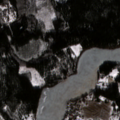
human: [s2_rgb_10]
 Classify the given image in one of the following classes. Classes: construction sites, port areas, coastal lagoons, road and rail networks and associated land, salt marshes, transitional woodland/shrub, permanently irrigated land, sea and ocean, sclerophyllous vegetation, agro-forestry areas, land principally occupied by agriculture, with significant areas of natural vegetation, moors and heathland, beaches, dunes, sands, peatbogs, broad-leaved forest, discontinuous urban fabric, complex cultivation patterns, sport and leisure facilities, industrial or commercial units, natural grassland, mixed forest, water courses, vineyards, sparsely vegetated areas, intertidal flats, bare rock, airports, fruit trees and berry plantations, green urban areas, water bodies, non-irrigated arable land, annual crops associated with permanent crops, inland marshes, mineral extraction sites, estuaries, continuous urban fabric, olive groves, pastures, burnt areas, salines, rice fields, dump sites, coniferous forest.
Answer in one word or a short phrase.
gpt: complex cultivation patterns, coniferous forest, mixed forest, water bodies